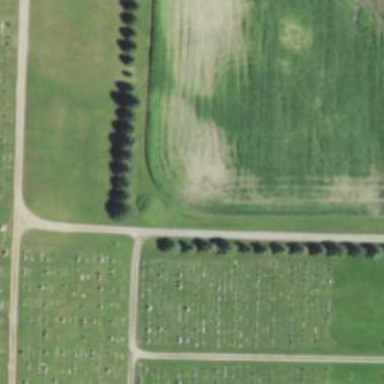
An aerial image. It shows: Park known as St. Andrew's Catholic Cemetery and St. John's Lutheran Cemetery.